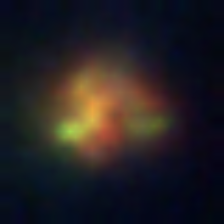
Taxon: Unknown_detritus
Group: Unknown